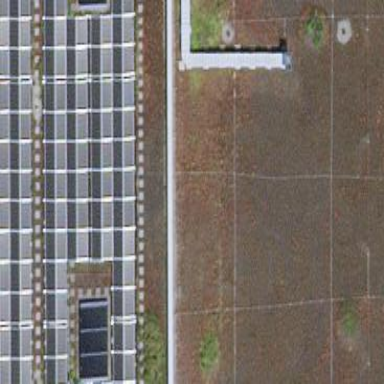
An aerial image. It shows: Industrial building.